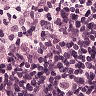
Metastatic tissue present: no